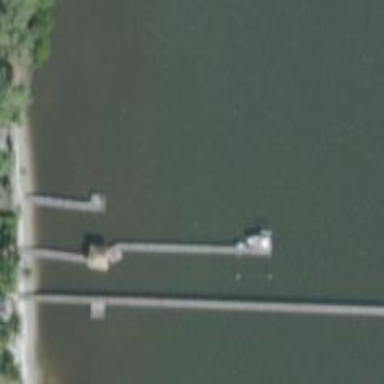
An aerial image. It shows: Dock located along the waterway.